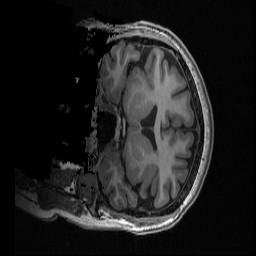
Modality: T1w
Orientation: coronal
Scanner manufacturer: ge
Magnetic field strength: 3 T
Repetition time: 0.008164 s
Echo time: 0.003184 s